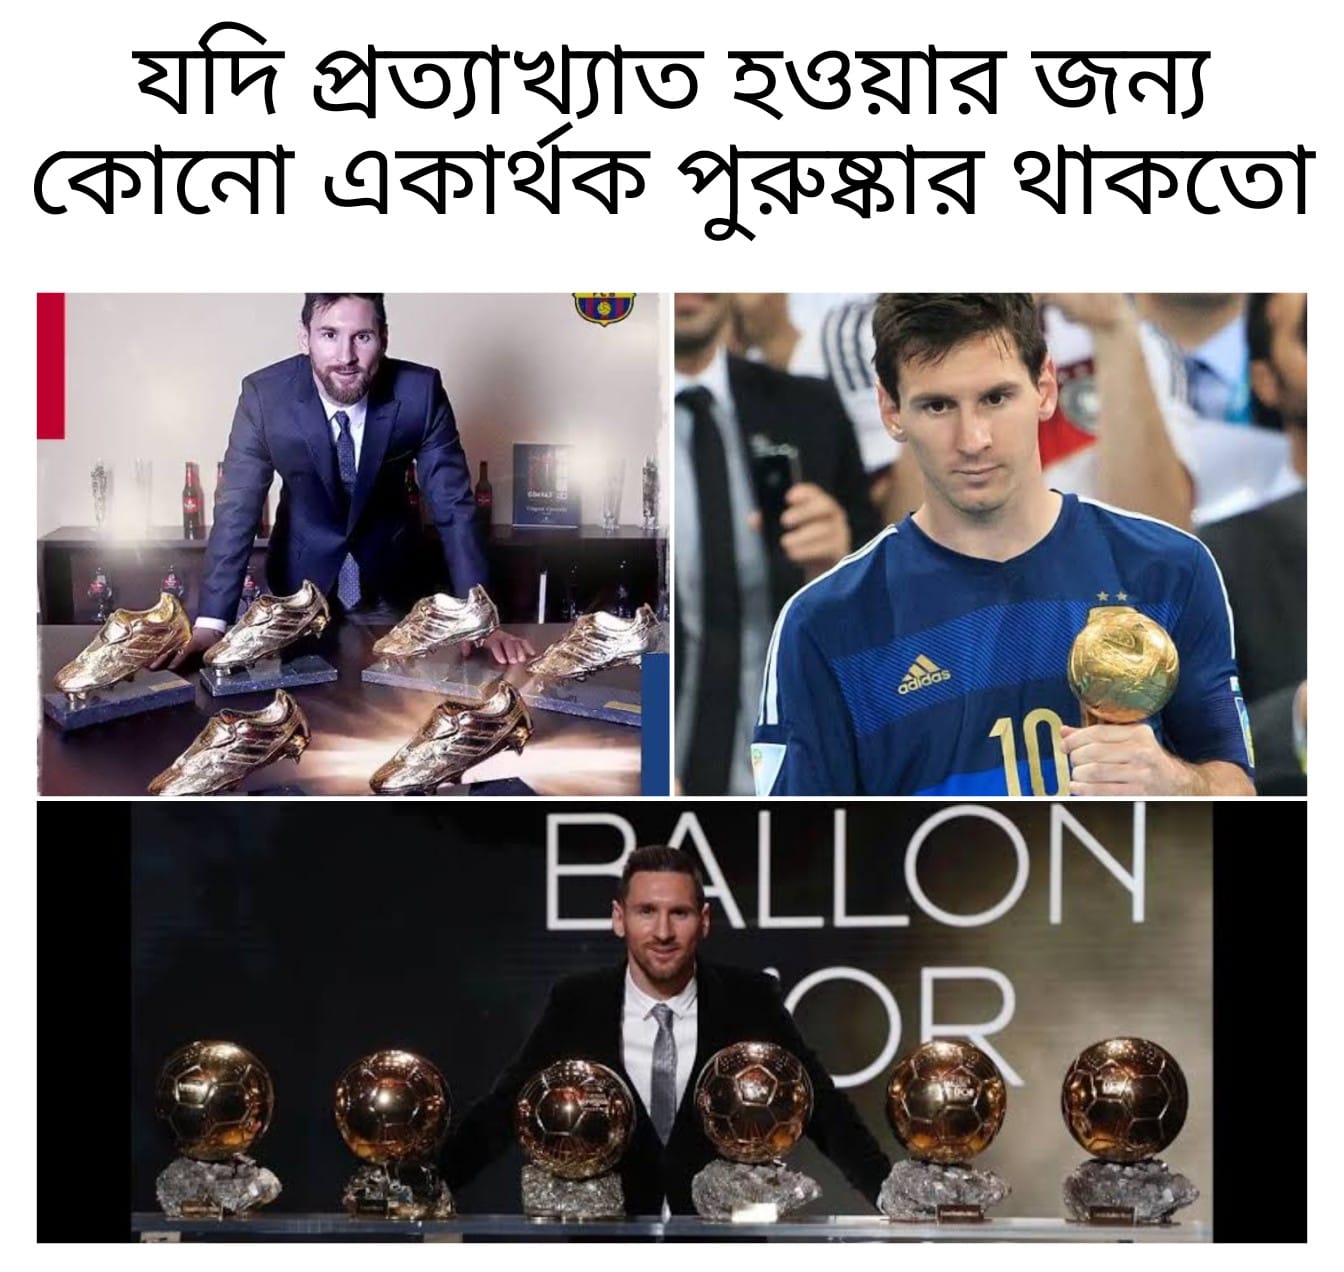
Caption: যদি প্রত্যাখ্যাত হওয়ার জন্য কোনো একার্থক পুরুষ্কার থাকতো
Label: non-hate